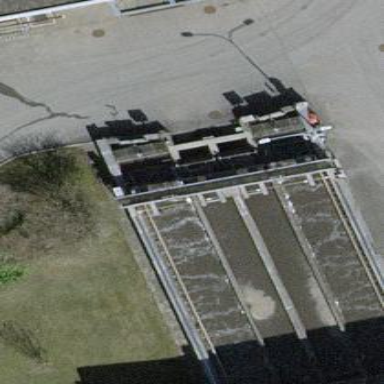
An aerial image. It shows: Image of wastewater.